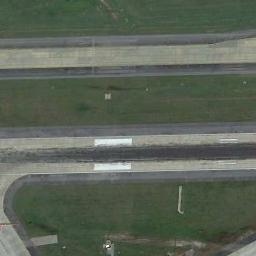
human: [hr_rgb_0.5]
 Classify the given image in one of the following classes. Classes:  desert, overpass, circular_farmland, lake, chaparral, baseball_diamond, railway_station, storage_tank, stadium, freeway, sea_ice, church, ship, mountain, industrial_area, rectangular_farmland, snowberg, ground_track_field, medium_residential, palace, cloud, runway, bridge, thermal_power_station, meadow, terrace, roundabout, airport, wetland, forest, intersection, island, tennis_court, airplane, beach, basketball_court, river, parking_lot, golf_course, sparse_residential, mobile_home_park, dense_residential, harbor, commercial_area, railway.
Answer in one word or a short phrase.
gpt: runway